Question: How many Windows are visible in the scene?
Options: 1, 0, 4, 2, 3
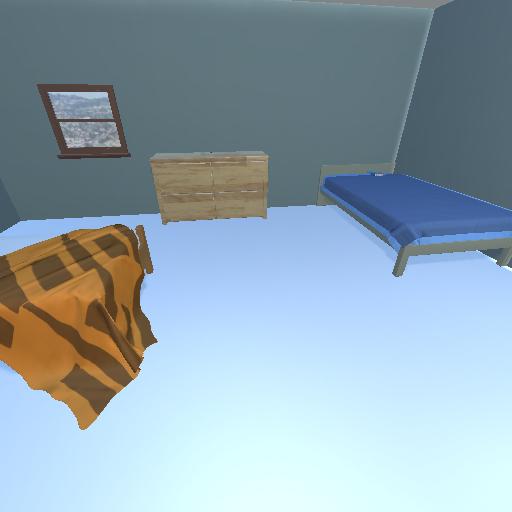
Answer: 1